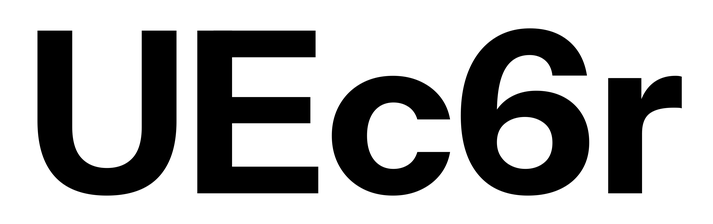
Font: InstrumentSans_Bold